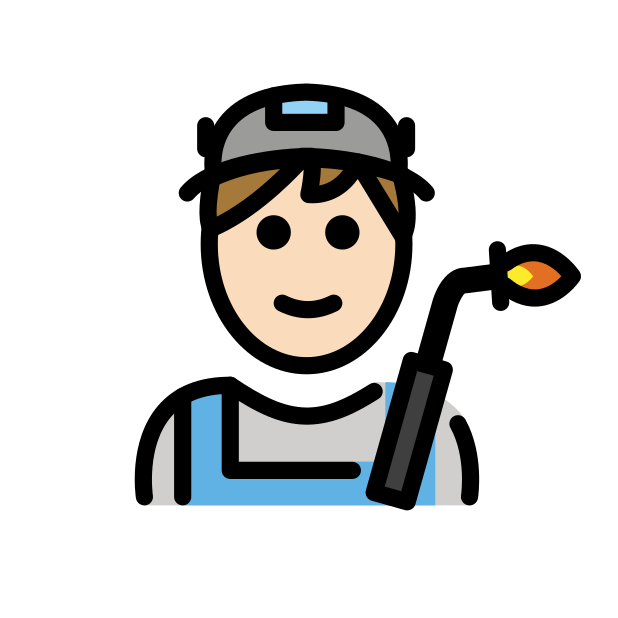
factory worker: light skin tone